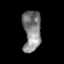
Tissue: skin
Cell type: Epithelial cells
Senescence score: 0.2731
Nuclear area (px): 726
Mean DAPI intensity: 129.16